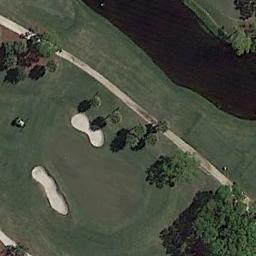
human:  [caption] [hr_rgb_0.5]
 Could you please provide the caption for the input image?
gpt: Lots of trees are beside the golf course .

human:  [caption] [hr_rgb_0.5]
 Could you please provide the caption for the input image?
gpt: There are four rows of red houses and two lakes .

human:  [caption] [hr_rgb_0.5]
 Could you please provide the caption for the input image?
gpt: The golf course has a lake, A putting green, Some barrier trees and two sandpits and a road goes through the golf course .

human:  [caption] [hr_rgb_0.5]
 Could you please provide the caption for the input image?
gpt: There are several bunkers and lakes and a few paths and many trees on a large green lawn on the golf course .

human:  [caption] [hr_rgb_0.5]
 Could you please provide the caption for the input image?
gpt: There are two bunkers and a lake on the golf course .